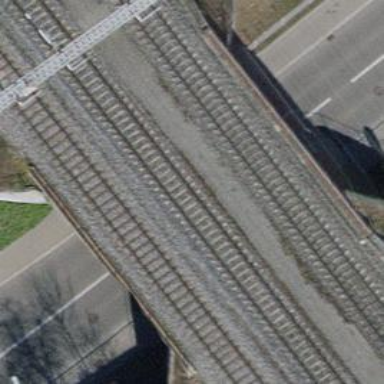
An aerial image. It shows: Man-made bridge.